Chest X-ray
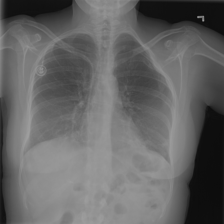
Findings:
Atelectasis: negative
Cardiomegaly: negative
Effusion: negative
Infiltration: positive
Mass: negative
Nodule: negative
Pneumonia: negative
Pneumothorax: negative
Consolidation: negative
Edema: negative
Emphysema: negative
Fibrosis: negative
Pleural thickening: negative
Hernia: negative